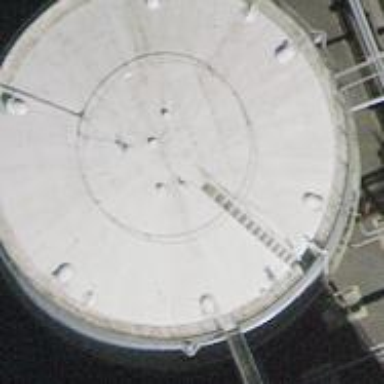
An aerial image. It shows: Building with storage tank.